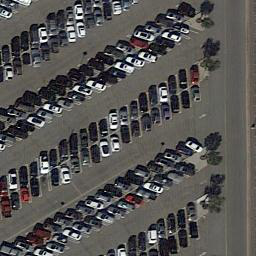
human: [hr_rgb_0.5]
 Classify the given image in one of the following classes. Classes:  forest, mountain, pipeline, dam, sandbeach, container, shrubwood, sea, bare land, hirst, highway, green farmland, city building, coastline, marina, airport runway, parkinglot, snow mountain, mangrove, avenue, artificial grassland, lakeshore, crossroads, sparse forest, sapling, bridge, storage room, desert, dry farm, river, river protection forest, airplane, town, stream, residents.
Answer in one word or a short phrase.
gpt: parkinglot